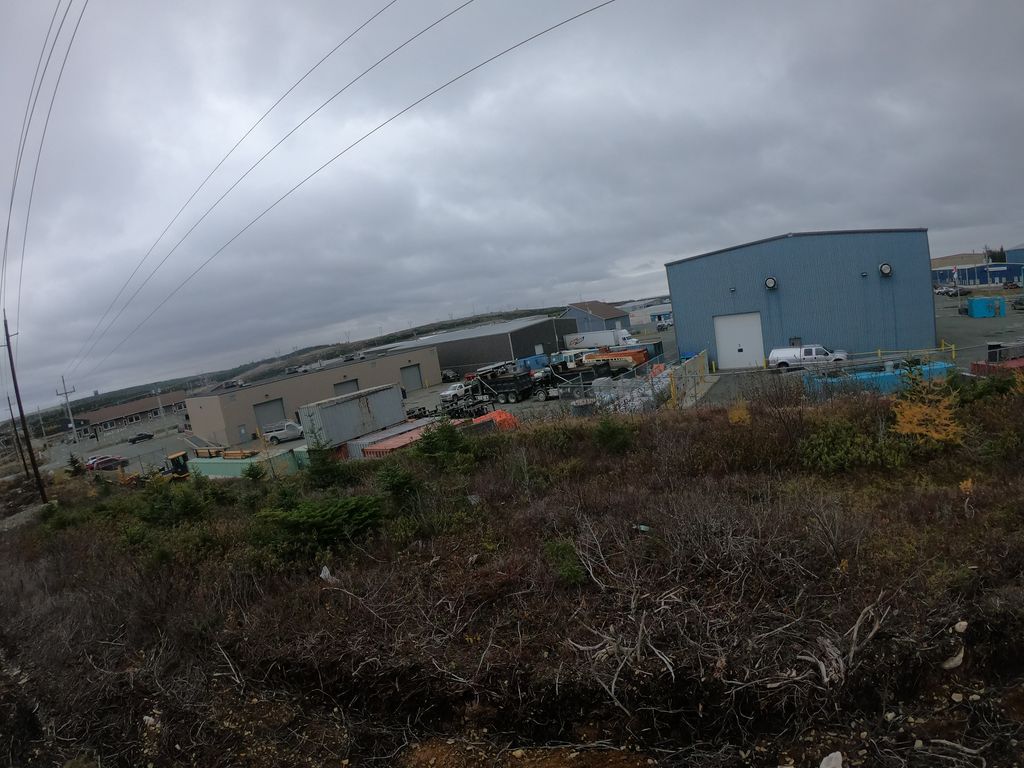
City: st_johns